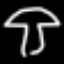
Label: mushroom